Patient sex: F
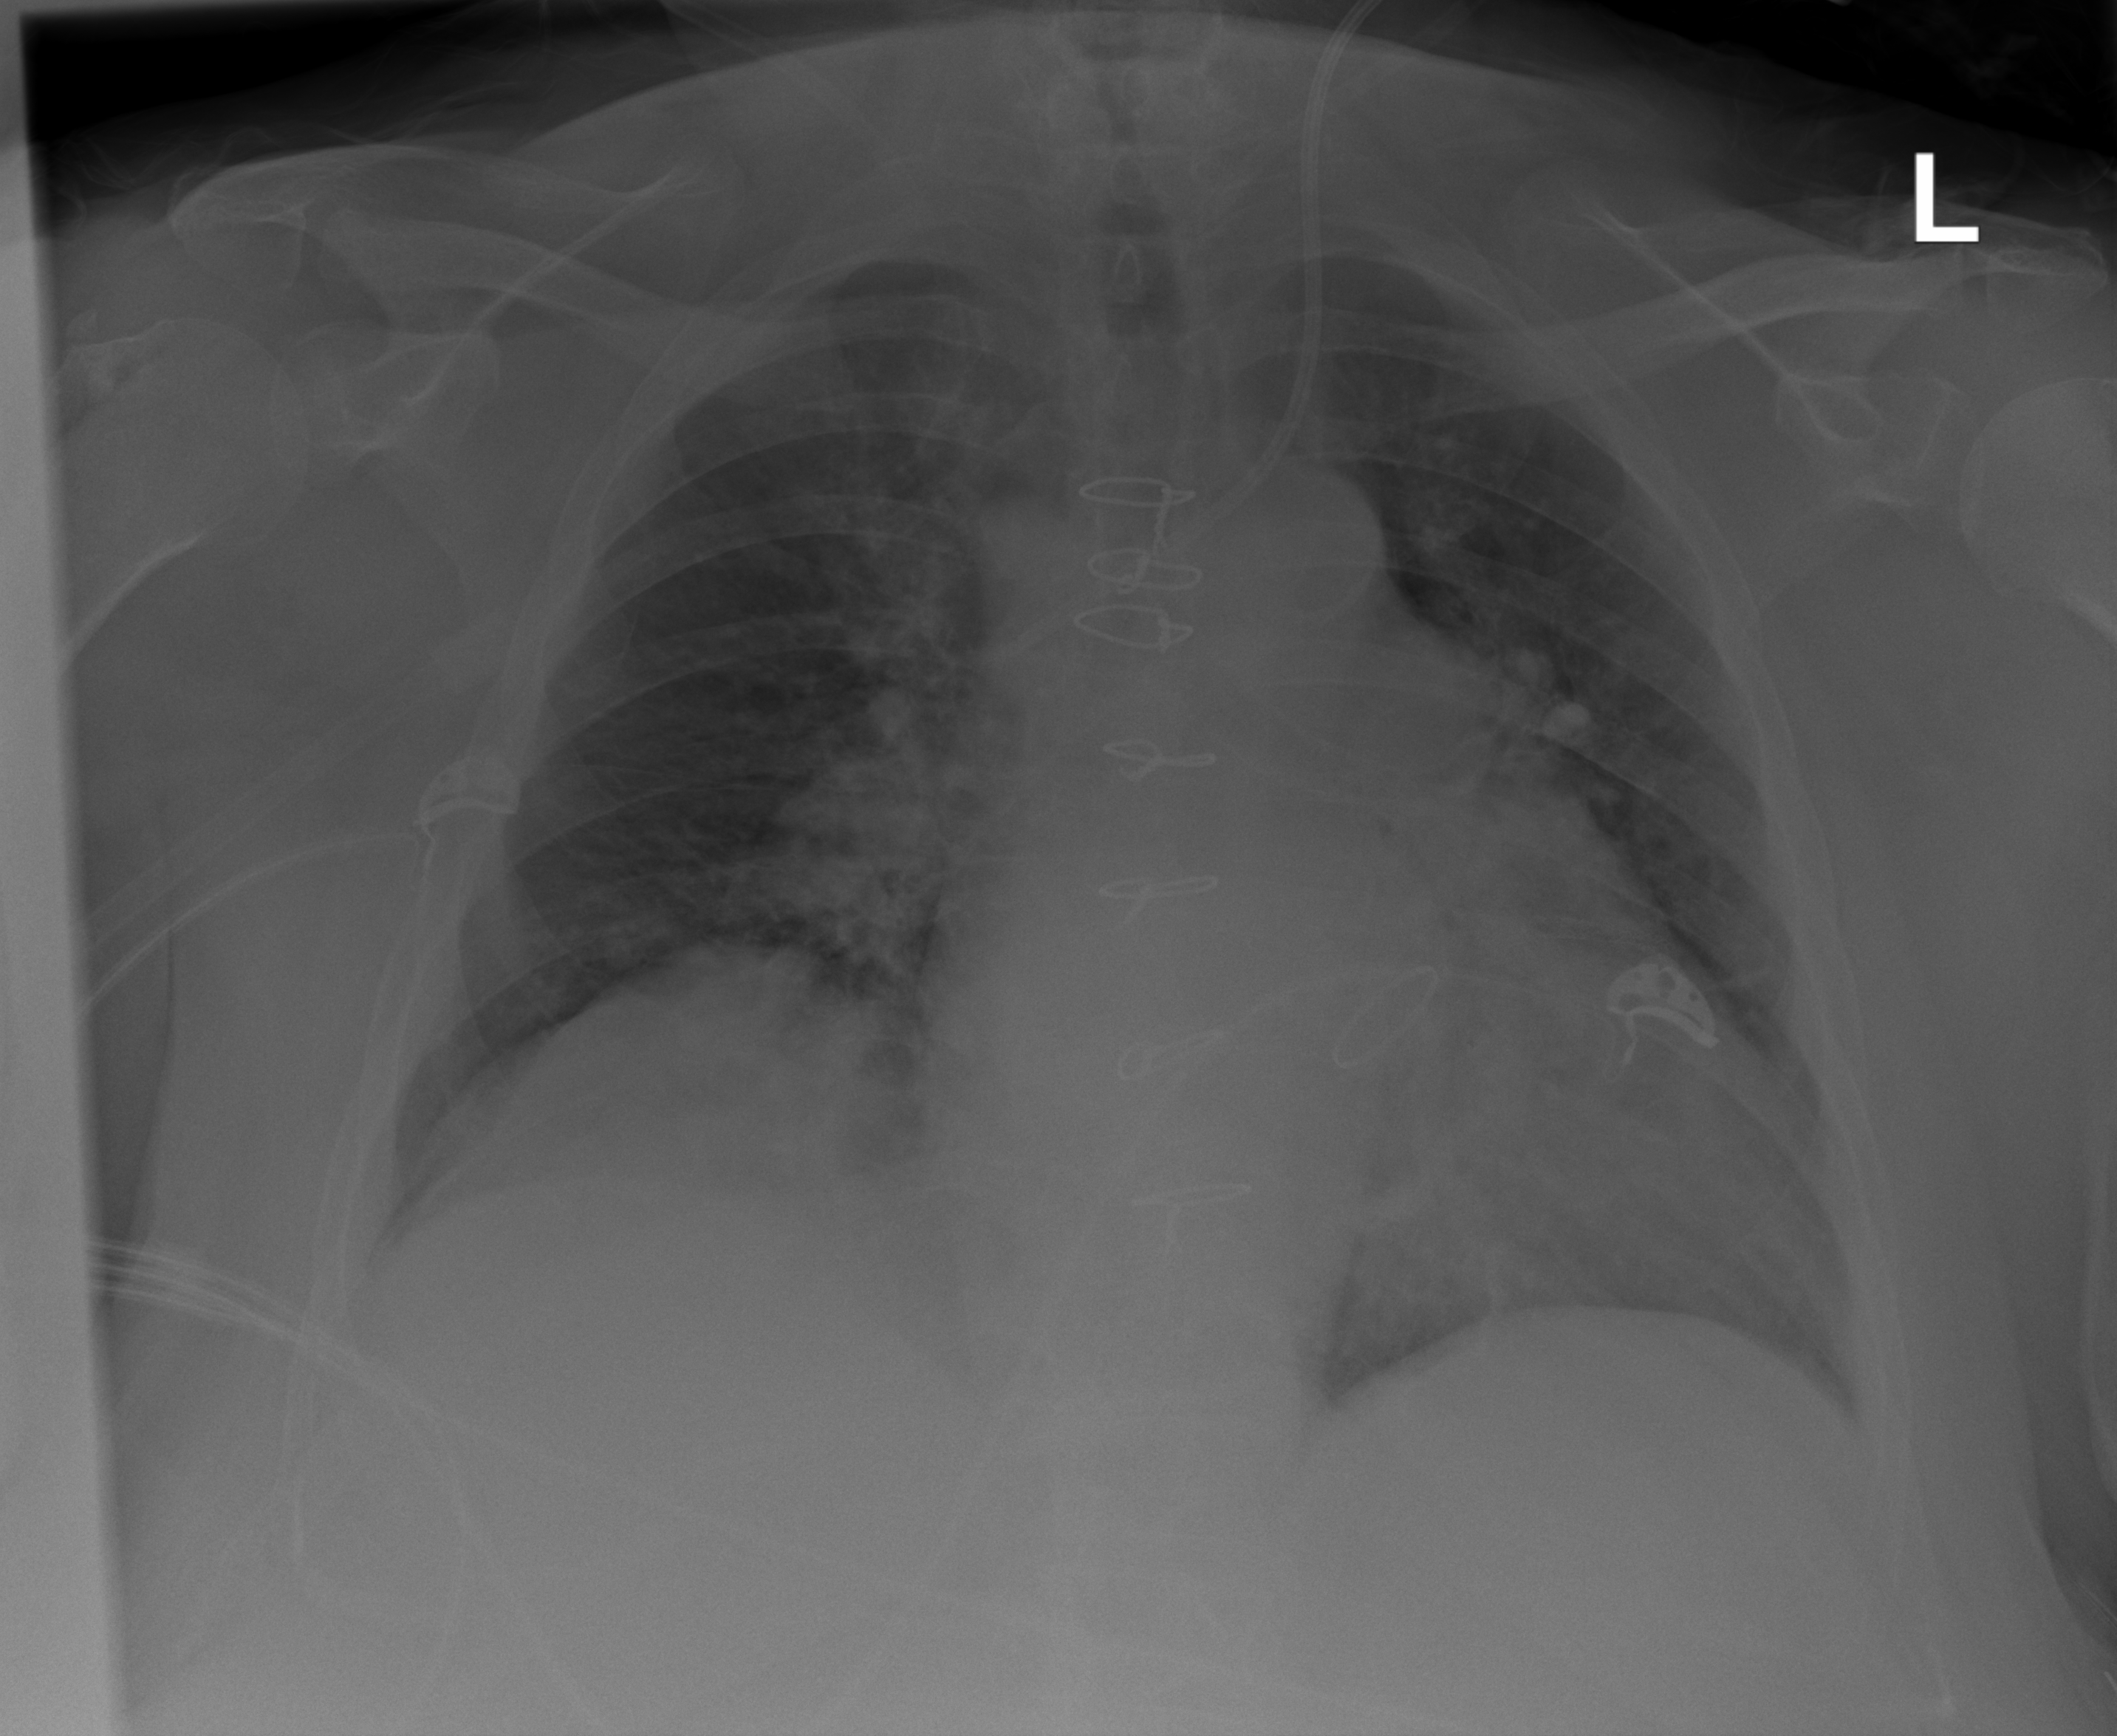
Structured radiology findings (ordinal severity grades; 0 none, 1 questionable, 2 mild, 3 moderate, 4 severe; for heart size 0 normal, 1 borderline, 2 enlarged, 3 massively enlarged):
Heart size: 2
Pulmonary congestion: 2
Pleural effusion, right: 0
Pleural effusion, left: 0
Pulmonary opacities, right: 2
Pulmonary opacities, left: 0
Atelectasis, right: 0
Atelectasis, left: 0